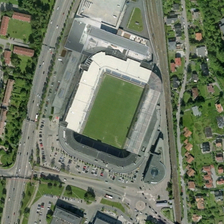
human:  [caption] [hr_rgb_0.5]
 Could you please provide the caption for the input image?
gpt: some buildings and many green plants are around a stadium .

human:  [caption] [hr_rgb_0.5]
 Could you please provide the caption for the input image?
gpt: some buildings and many green plants are around a stadium .

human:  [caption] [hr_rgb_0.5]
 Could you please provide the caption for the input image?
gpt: some buildings and many green plants are around a stadium .

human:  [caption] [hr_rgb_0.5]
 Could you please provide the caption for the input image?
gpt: some buildings and many green plants are around a stadium .

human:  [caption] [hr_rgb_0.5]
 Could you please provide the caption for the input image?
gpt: some buildings and many green plants are around a stadium .